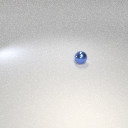
small blue metal sphere